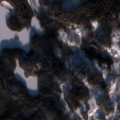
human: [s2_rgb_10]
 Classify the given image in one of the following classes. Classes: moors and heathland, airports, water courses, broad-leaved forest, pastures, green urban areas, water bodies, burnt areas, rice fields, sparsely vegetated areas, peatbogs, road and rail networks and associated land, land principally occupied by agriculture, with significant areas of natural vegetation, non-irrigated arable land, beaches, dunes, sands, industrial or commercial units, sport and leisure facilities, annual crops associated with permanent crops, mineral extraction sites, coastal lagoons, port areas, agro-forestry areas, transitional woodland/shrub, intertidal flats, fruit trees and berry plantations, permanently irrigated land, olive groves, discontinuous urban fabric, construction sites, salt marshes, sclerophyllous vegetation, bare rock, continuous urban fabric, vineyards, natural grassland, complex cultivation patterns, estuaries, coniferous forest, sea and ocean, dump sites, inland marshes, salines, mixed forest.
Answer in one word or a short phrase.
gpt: coniferous forest, mixed forest, transitional woodland/shrub, water bodies